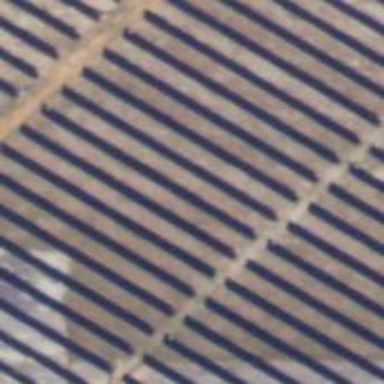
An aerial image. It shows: Solar power generator using photovoltaic panels.